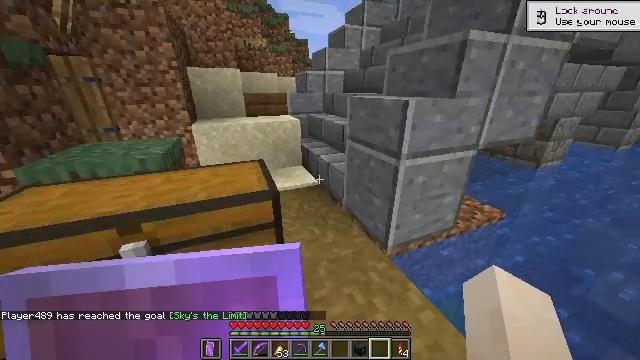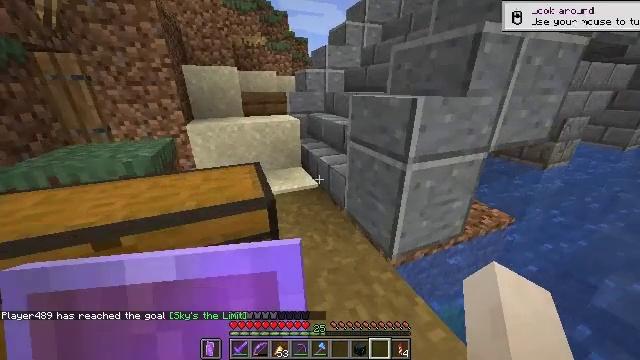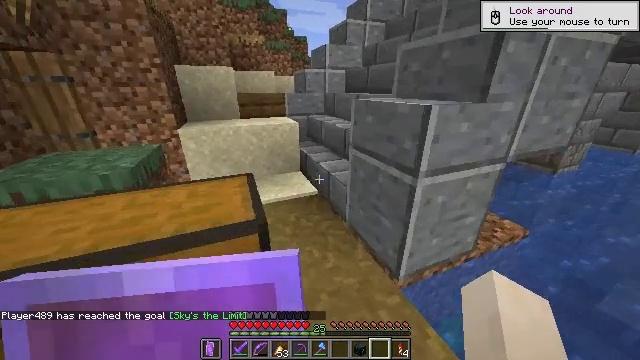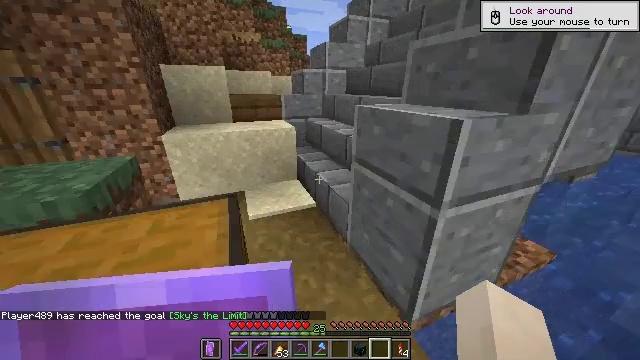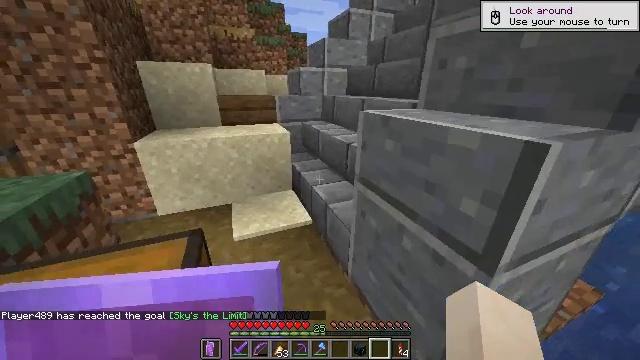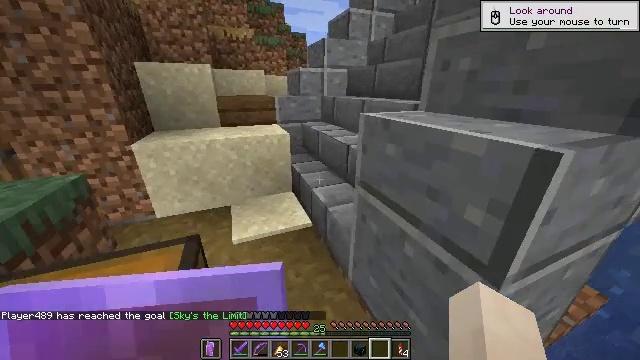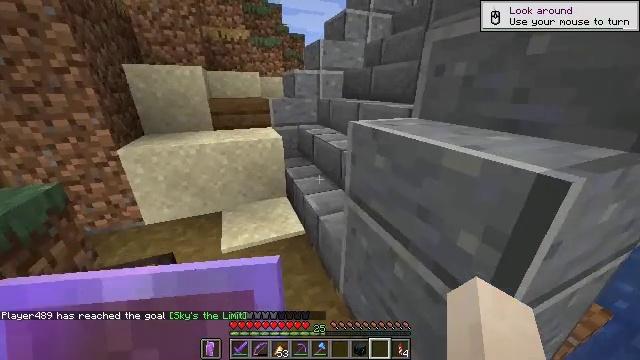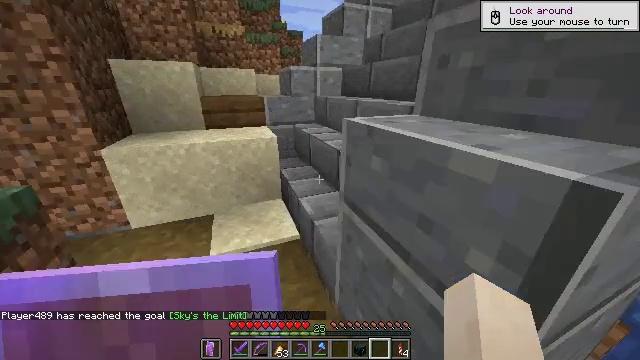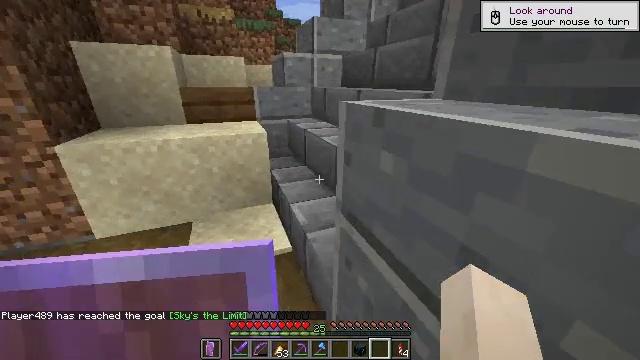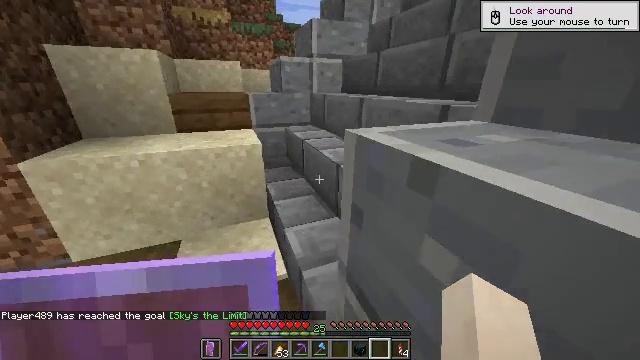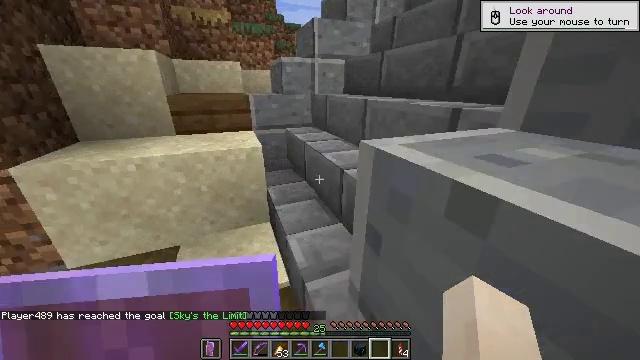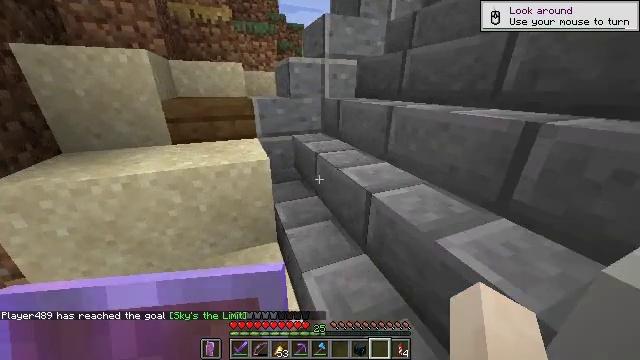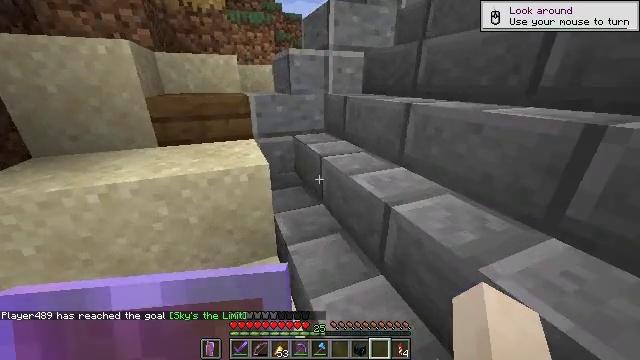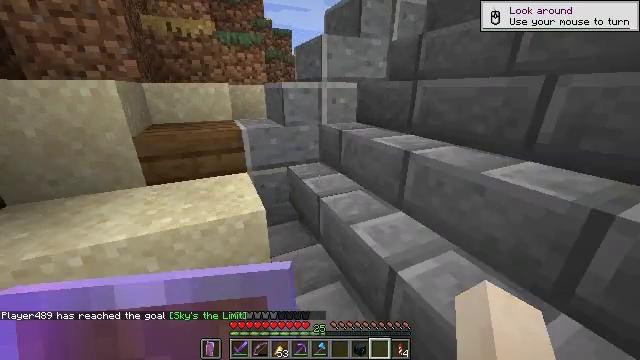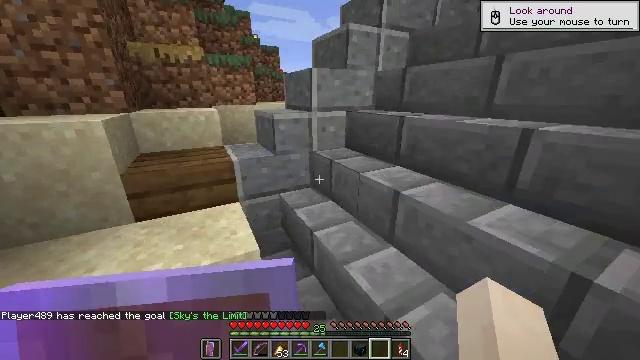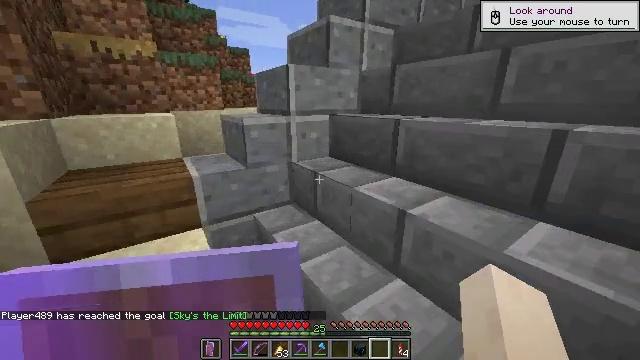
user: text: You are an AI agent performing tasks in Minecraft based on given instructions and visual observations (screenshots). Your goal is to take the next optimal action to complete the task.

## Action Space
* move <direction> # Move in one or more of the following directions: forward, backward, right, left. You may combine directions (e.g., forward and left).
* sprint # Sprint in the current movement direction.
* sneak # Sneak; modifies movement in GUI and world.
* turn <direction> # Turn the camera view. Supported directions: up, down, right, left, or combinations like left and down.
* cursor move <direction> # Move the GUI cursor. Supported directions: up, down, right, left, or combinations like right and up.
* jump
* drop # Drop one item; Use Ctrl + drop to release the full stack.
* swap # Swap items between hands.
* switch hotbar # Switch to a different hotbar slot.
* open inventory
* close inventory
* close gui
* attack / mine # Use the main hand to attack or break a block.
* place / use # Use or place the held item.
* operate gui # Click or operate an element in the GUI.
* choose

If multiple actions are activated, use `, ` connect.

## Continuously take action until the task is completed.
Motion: motion action
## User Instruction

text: Attack the brown shulker box to remove it.
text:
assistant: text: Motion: move forward, sprint, attack / mine
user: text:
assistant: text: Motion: move forward, sprint, attack / mine
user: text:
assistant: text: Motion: move forward, sprint, attack / mine
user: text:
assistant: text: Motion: move forward, sprint, attack / mine
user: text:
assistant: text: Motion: move forward, sprint, attack / mine
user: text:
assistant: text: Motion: move forward, sprint, attack / mine
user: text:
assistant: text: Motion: move forward, sprint, attack / mine
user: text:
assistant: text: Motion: move forward, sprint, attack / mine
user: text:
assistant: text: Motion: move forward, sprint, attack / mine
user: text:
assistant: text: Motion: move forward, sprint, attack / mine
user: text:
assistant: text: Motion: move forward, sprint, attack / mine
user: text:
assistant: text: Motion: move forward, sprint, attack / mine
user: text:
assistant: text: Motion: move forward, sprint, turn right and up, attack / mine
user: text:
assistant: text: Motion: move forward, sprint, turn right and up, attack / mine
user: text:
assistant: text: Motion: move forward, sprint, turn right and up, attack / mine
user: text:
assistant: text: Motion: move forward, sprint, turn right and up, attack / mine
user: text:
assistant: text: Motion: move forward, sprint, turn right and up, attack / mine
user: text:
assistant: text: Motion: move forward, sprint, turn right and up, attack / mine
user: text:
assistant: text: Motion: move forward, sprint, turn right and up, attack / mine
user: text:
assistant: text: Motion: move forward, sprint, turn right, attack / mine
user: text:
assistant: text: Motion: move forward, sprint, turn right, attack / mine
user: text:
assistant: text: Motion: move forward, sprint, attack / mine
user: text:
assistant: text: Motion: move forward, sprint, attack / mine
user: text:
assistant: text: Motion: move forward, sprint, attack / mine
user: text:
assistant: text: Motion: move forward, sprint, turn left and down, attack / mine
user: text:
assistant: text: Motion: move forward, sprint, turn left and down, attack / mine
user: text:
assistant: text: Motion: move forward, sprint, turn left and down, attack / mine
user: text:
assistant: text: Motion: move forward, sprint, turn left and down, attack / mine
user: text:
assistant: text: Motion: move forward, sprint, turn left and down, attack / mine
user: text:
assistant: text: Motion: move forward, sprint, turn left and down, attack / mine